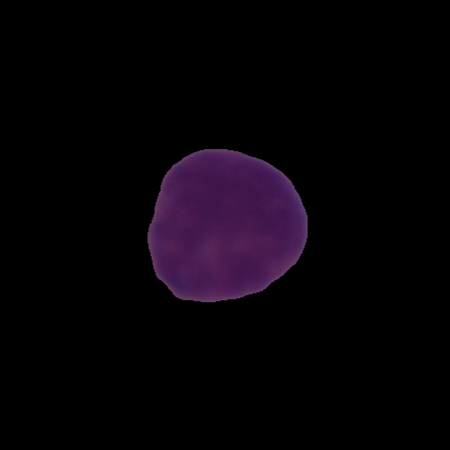
Label: healthy